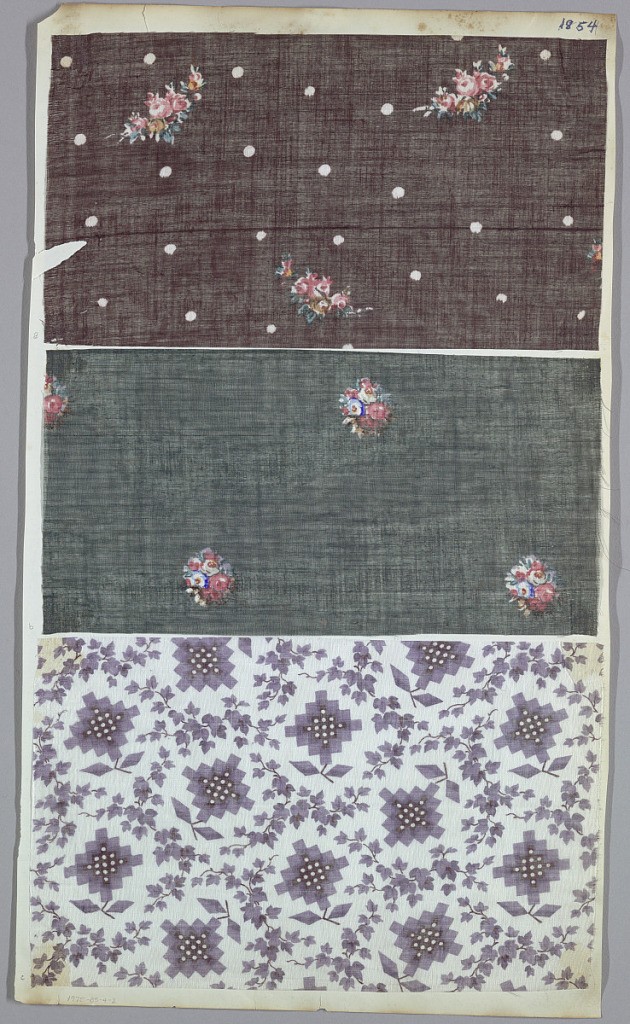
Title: Textile
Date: ca. 1860
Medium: wool Technique: block printed on plain weave
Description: One of seven pages from a printed fabric sample book. Page is double-sided.